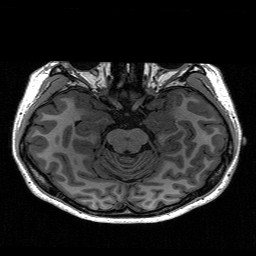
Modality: T1w
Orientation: coronal